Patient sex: M
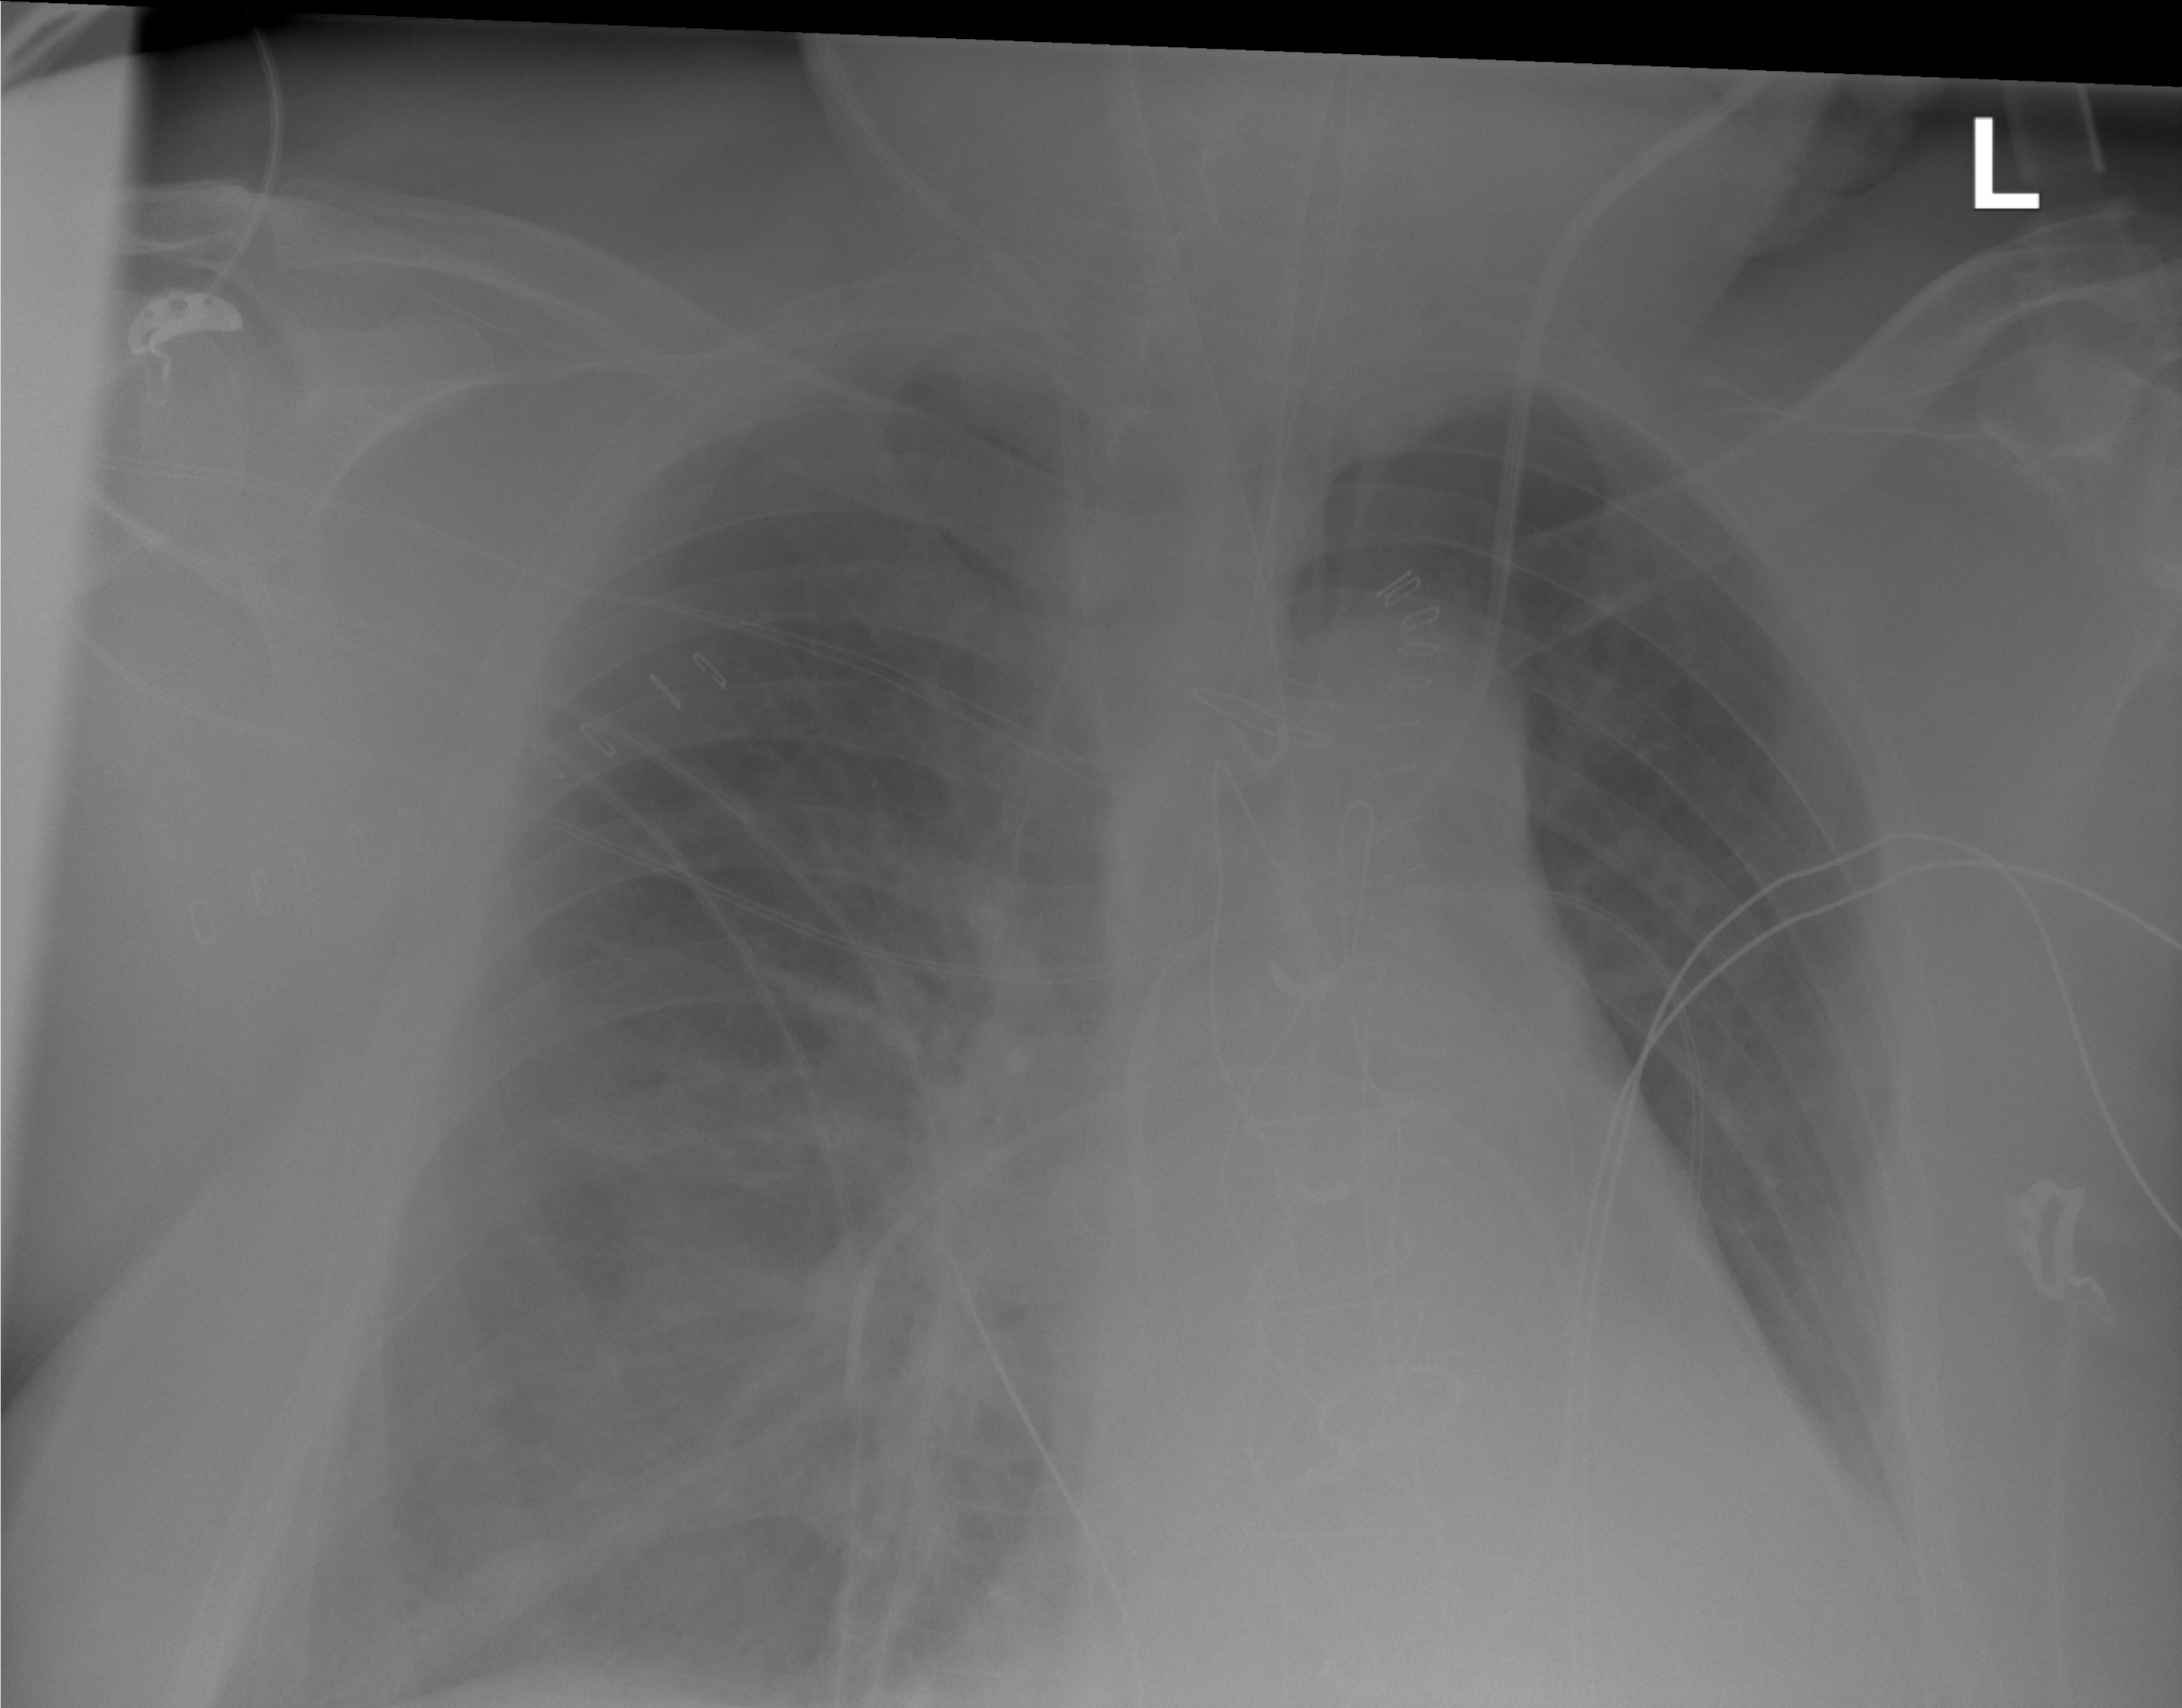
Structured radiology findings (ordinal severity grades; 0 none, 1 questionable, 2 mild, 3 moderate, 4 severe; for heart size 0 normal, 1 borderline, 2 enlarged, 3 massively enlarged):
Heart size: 0
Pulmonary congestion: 1
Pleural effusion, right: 0
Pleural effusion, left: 0
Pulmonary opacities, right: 1
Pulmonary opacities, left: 0
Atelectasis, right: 2
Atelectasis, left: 0